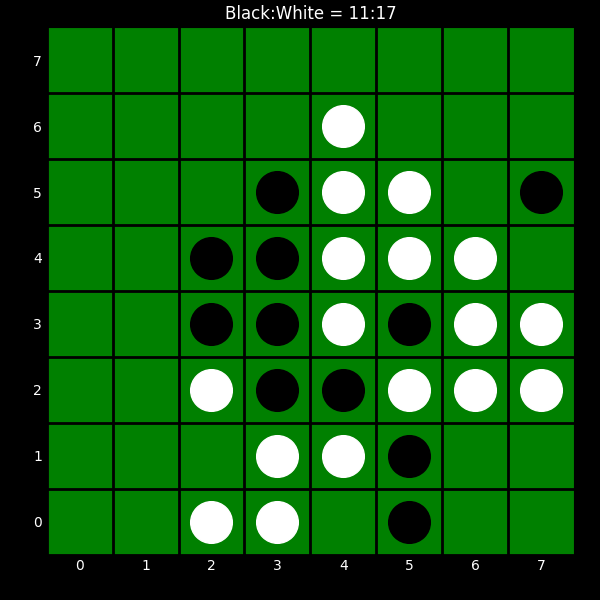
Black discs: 11
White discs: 17